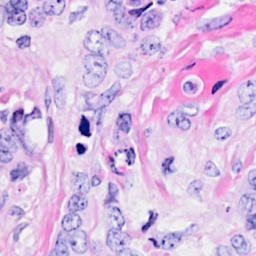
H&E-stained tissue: Breast